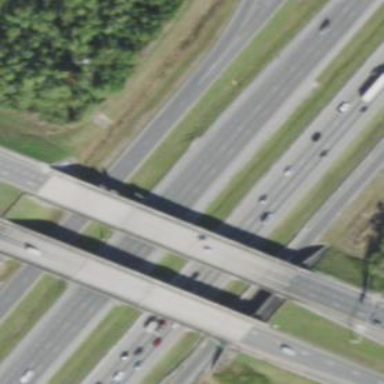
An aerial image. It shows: Man-made bridge.